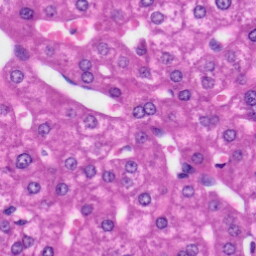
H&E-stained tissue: Liver